Field crop: tomato
Growth stage: 1
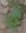
Species: solanum